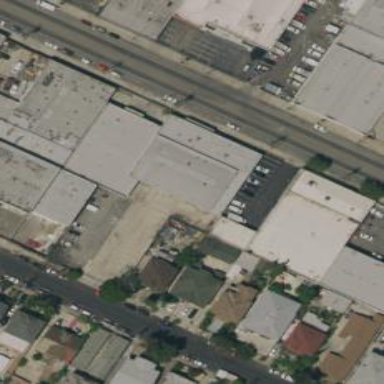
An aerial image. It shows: Warehouse.